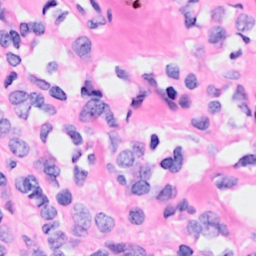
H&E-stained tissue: Breast